Interaction volume radius: 5 \u00c5
Interaction volume height: 10 \u00c5
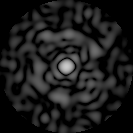
Disorder parameter: 0.8195